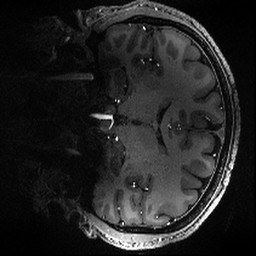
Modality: T1w
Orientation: coronal
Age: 26
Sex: male
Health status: healthy
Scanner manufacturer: siemens
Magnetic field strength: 9.4 T
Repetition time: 3.8 s
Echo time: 0.0025 s